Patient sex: M
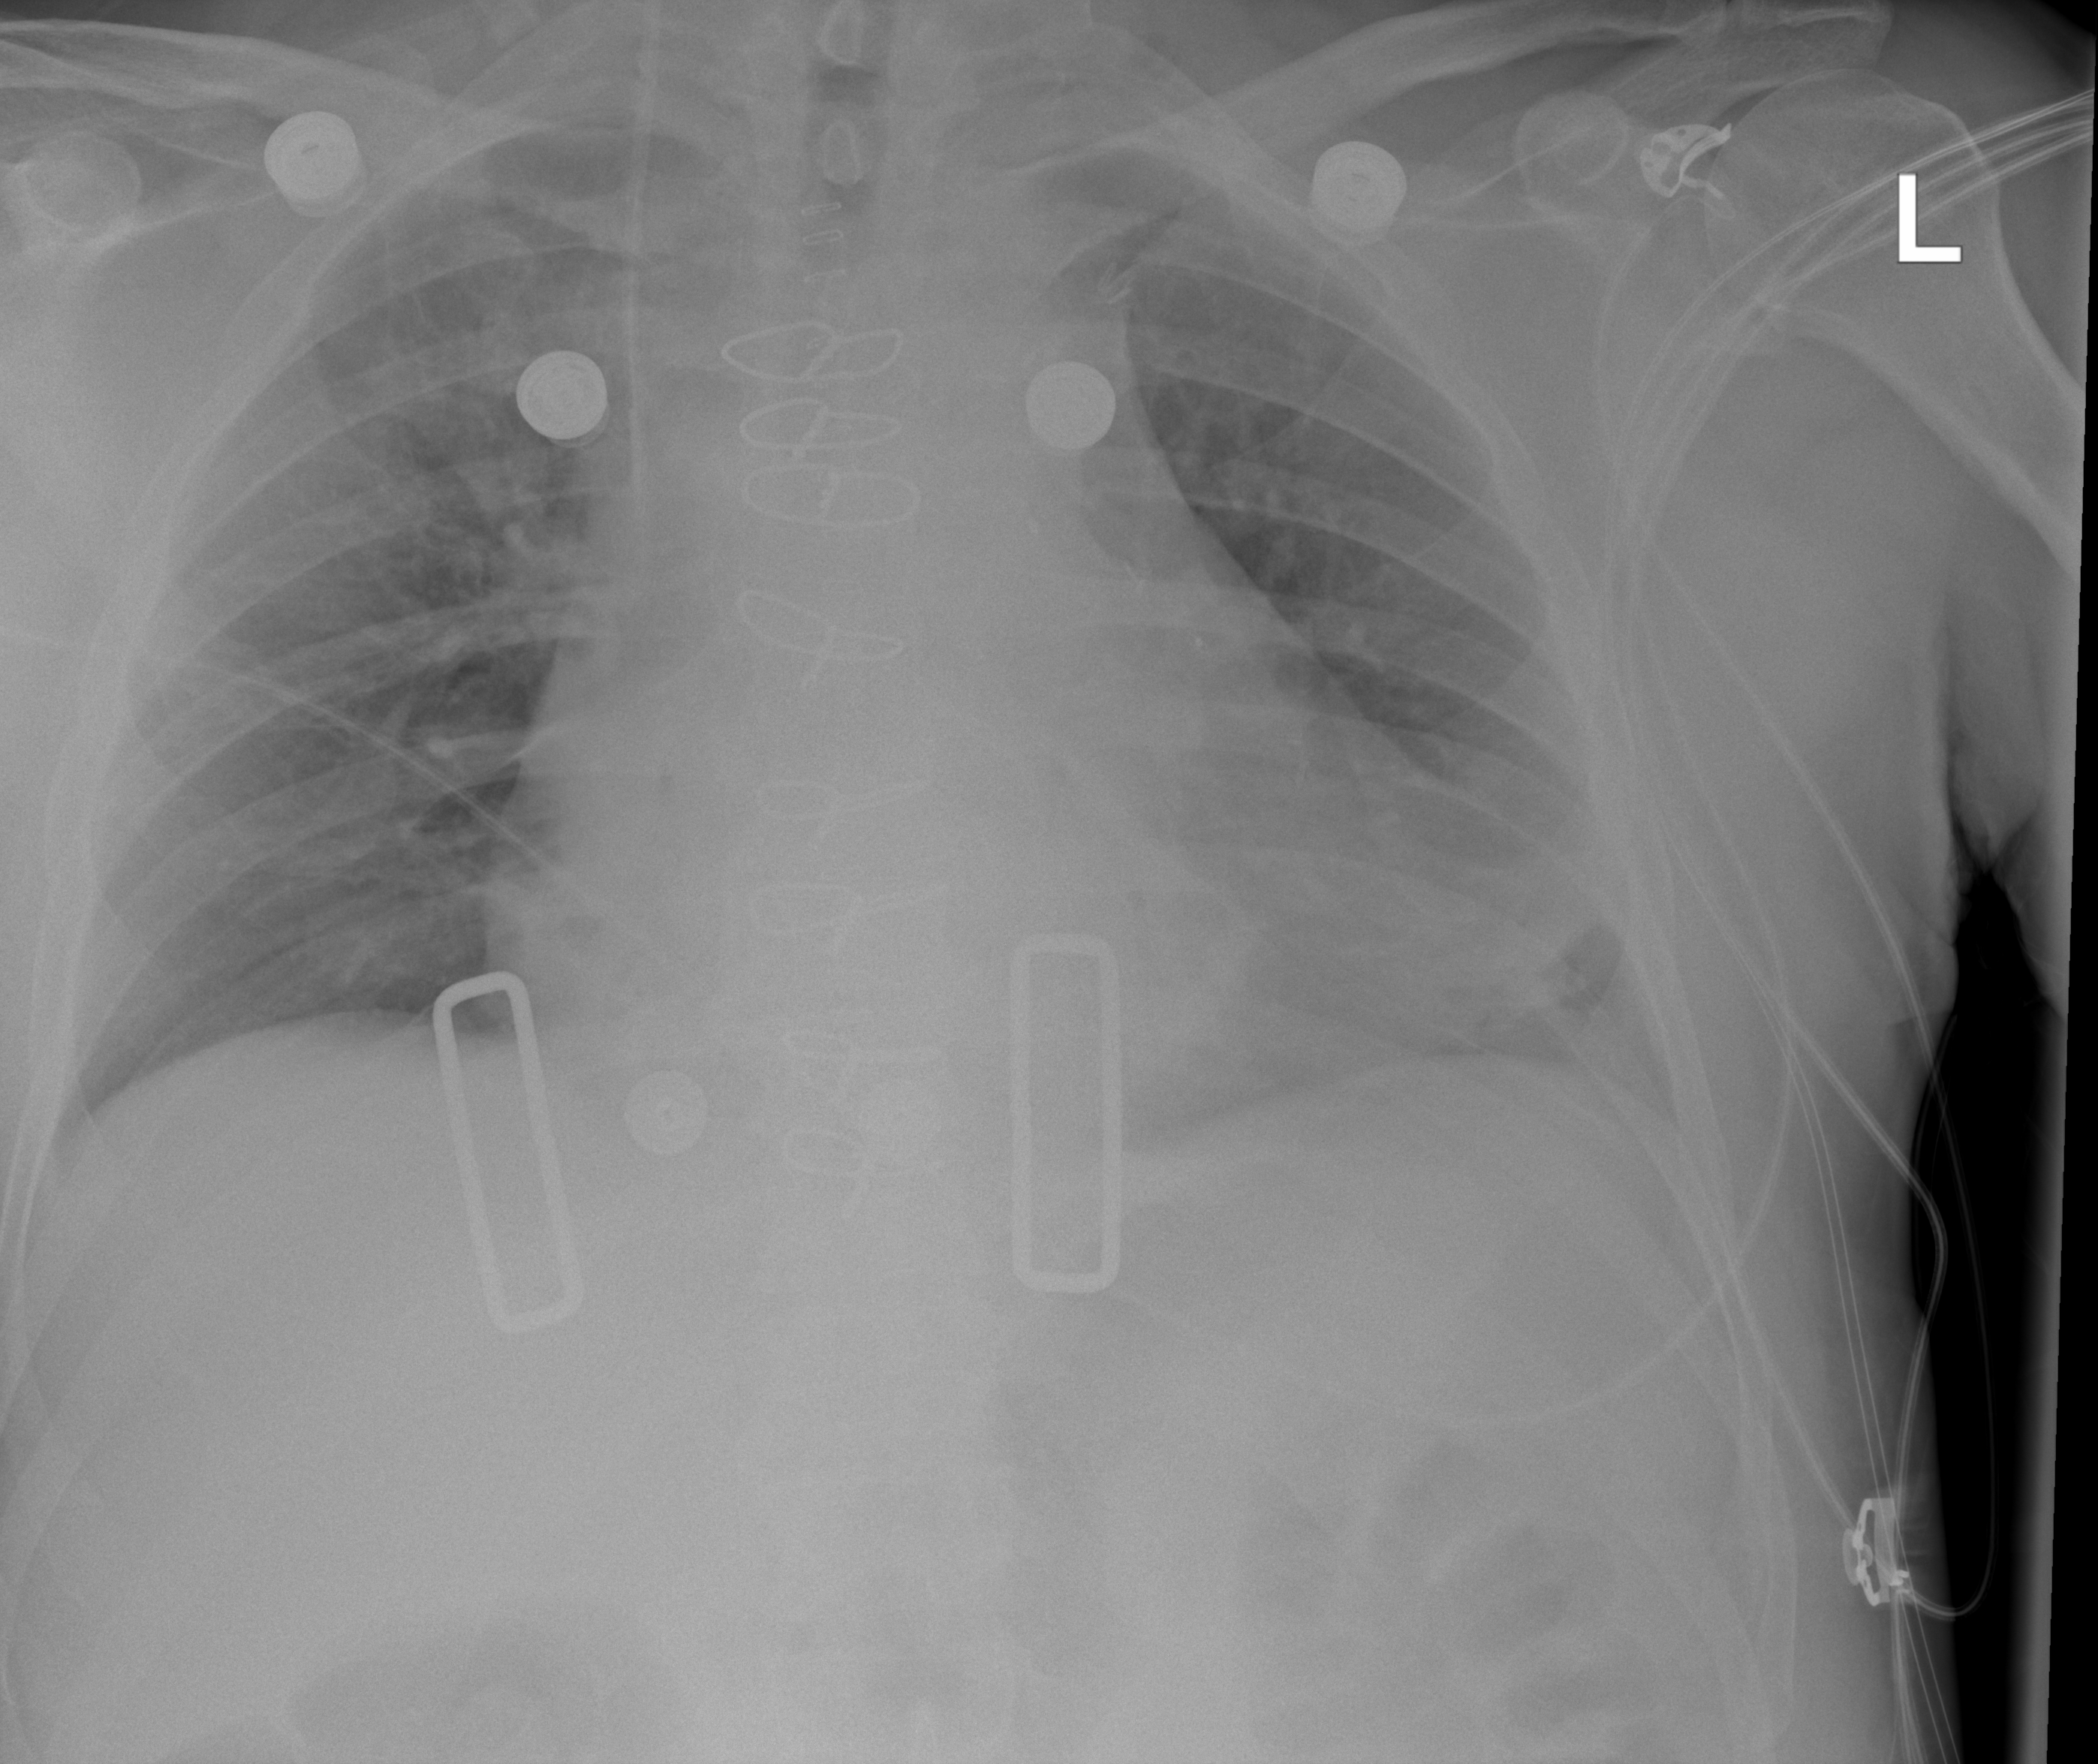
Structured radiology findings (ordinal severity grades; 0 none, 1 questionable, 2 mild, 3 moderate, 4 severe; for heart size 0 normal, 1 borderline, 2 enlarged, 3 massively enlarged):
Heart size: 2
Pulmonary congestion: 2
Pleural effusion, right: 0
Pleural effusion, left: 1
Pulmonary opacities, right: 0
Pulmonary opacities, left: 0
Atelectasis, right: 2
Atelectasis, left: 2